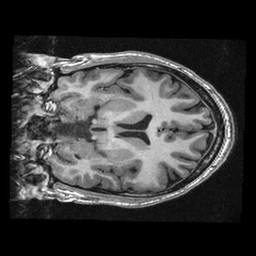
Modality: T1w
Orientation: coronal
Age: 23
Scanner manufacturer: ge
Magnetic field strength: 3 T
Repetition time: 0.008252 s
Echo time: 0.003108 s